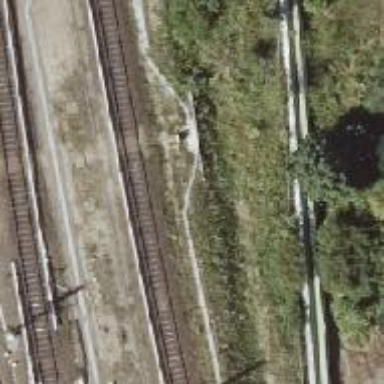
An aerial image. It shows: Railway signal.